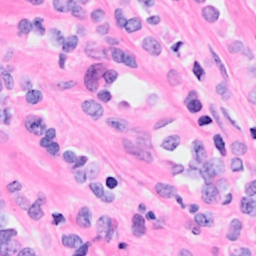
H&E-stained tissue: Breast